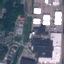
Land use / land cover class: Industrial